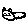
Label: cat